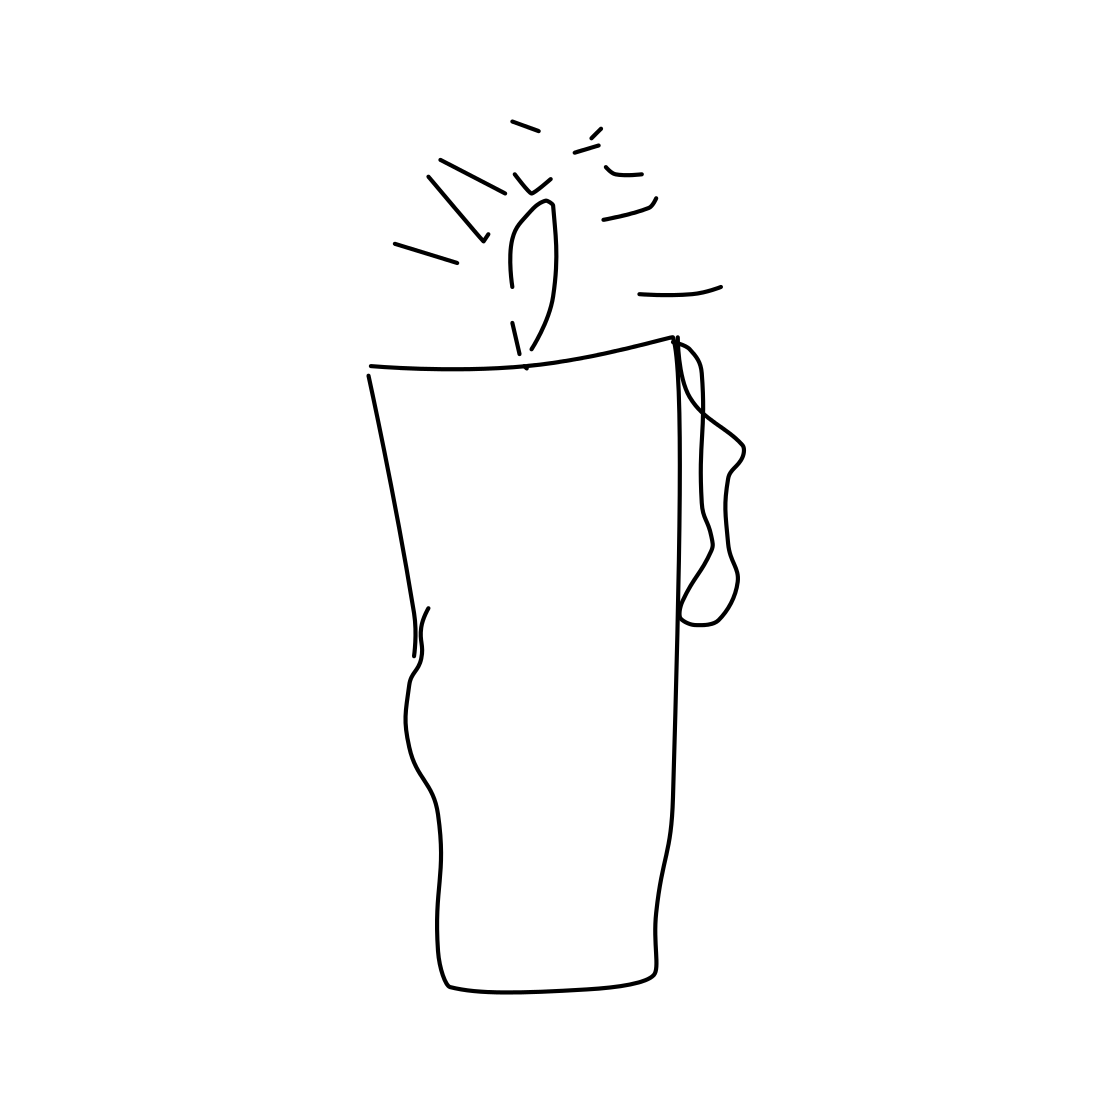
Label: candle